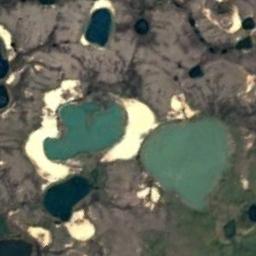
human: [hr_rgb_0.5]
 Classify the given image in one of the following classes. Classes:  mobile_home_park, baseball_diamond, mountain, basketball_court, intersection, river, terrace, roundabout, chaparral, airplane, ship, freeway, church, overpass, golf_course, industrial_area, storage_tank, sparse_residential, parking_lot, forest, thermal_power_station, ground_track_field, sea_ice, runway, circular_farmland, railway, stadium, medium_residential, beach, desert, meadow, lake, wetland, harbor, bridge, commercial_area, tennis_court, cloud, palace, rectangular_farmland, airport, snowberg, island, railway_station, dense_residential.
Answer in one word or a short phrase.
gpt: lake